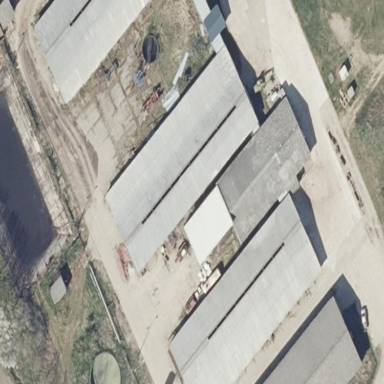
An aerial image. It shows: Rural barn.